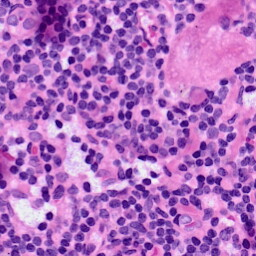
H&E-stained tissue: LymphNode